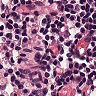
Metastatic tissue present: no